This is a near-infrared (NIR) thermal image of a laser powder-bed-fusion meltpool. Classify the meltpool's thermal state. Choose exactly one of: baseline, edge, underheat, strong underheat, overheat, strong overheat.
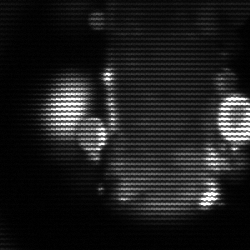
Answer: strong underheat